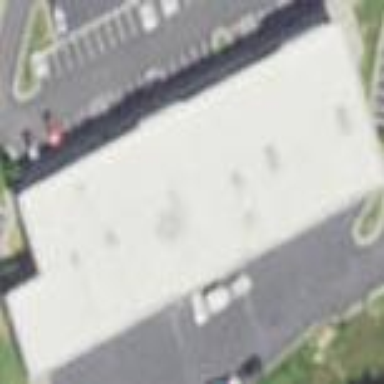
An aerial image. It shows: Building that houses motorcycle shop.